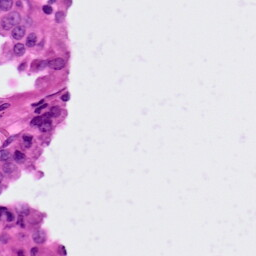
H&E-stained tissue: Lung